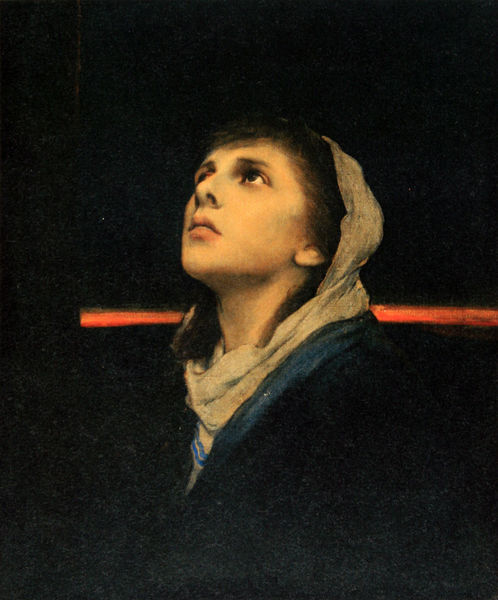
Titel: Mater Dolorosa
Künstler: Gabriel von Max
Institution: Privatbesitz, Jack Daulton
Schlagwörter: blau, dunkel, gemälde, weiß, mädchen, frau, hell, licht, ohr, orange, schwarz, tuch, jacke, augen, blicke, gesicht, portrait, porträt, schauen, dämmerung, mantel, lippen, kopftuch, streifen, junge, oben, zitat, zentrum, israel, fensteröffnung, passion, entrückt, aufblicken, himmelwärts, aufblickend, erstarrt, roter streifen